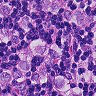
Metastatic tissue present: yes